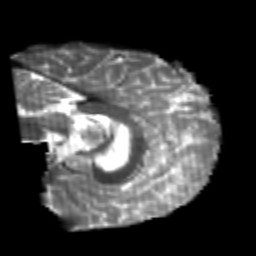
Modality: T2w
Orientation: sagittal
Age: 21
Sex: male
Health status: healthy
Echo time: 0.074 s